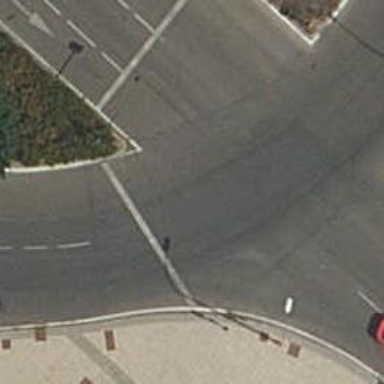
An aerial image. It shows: Road with traffic signals.